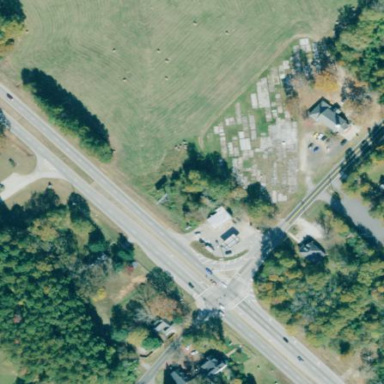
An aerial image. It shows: Cemetery.